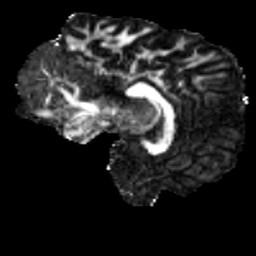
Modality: FA
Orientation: sagittal
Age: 30
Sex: female
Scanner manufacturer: siemens
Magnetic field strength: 3 T
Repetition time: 3.5 s
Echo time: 0.086 s